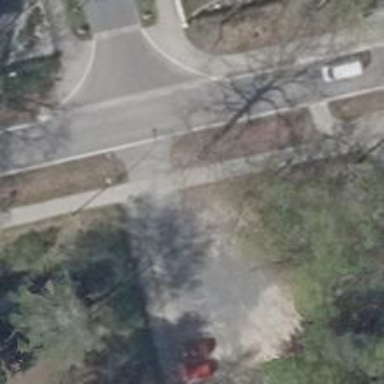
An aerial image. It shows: Asphalt path.